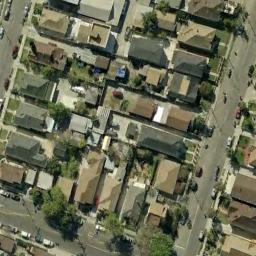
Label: dense_residential